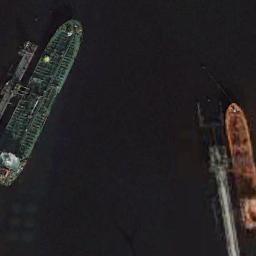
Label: ship